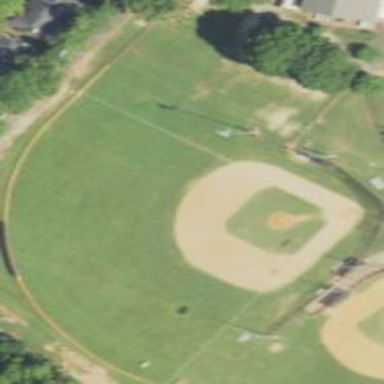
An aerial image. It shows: Baseball pitch for leisure land activities.